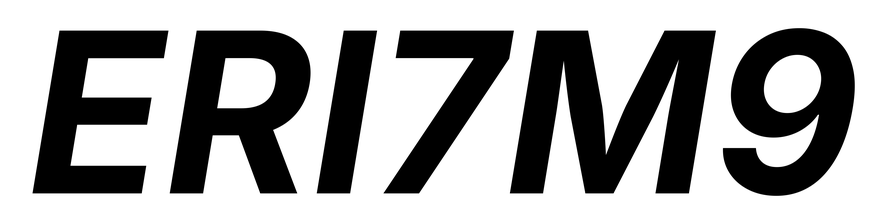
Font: Inter-Italic_Bold_Italic